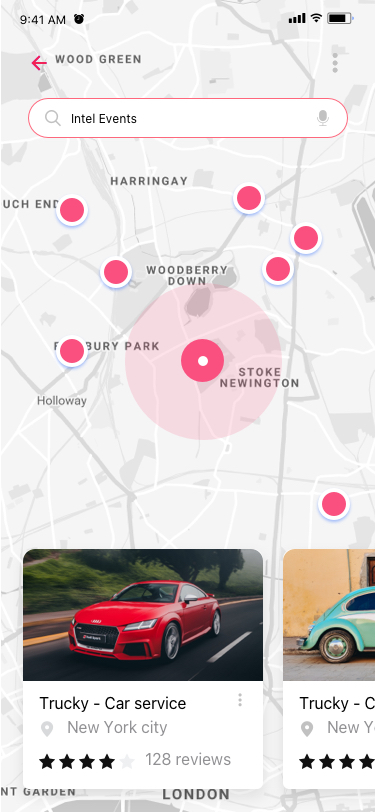
Text in this UI design:
UI Text/Heading/H4/Hightlight
Trucky - Car service
New York city
128 reviews
Trucky - Car service
New York city
Intel Events
9:41 AM
UI Text/Heading/H4/Hightlight